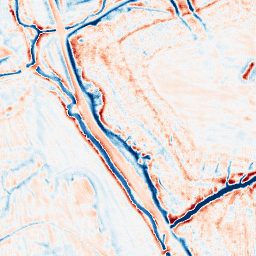
Category: edge_preserving
Decomposition family: bilateral
Decomposition parameters: d: 15
sigma_color: 150
sigma_space: 50
Upsampling method: fft_zeropad
Upsampling parameters: scale: 8
Upsampling scale: 8